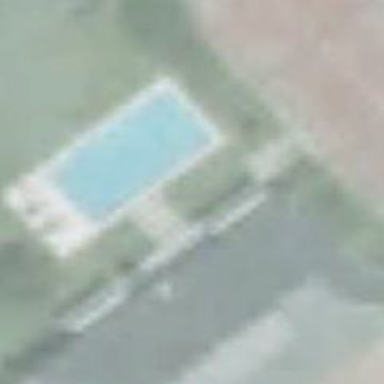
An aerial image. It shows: Swimming pool located in leisure land.